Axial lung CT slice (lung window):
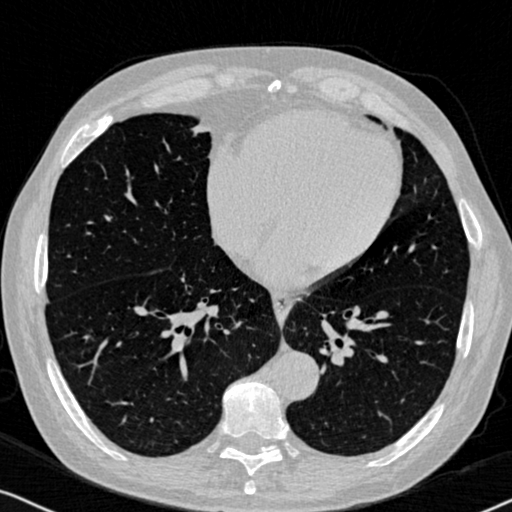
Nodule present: no